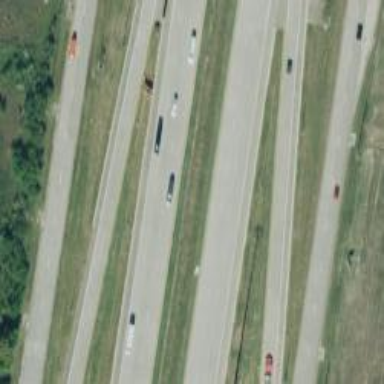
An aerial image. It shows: View of motorway.